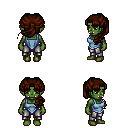
a pixel art fantasy rpg character, female body template, orc, green skin, blue vest, metal pants, brown princess hairstyle, four views (front, back, left, right), 2x2 character sprite sheet, small pixel art, hard edges, no anti-aliasing